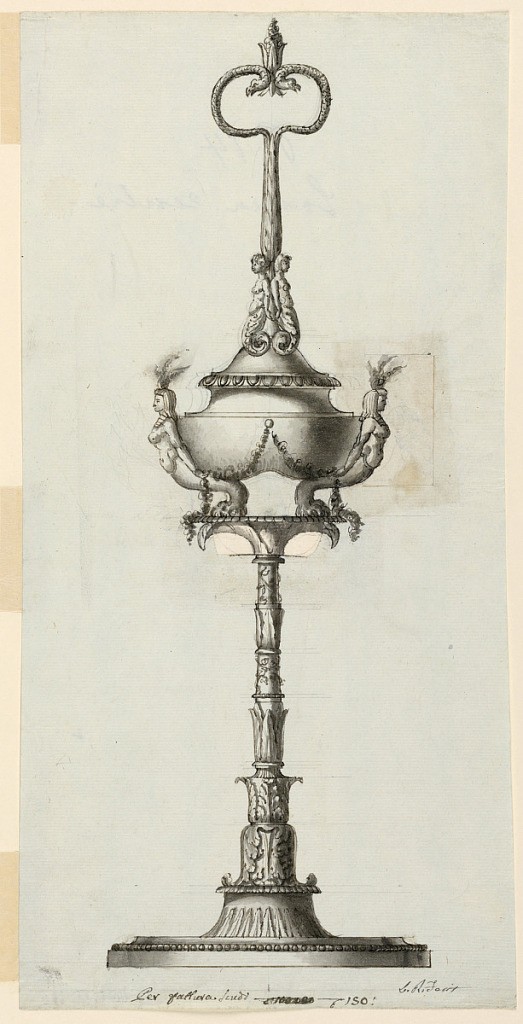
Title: Design for an Oil Lamp
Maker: Luigi Righetti, Italian, 1780 - 1819
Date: ca. 1810
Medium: Pen and ink, brush and sepia wash, gray watercolor, graphite on light blue paper
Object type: Drawing
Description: Vertical rectangle. Upon a high foliated stand the body of the lamp is supported by the lion feet of half-figures of Egyptian women, whose heads serve as spouts. Cover with high handle, ending above in two snakes, surrounded below by half-figures of women. Inscription at bottom. For the capital of the stand and the half-figure at right respectively a new slip of paper has been applied or the originally used paper cut out and turned.